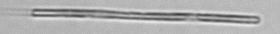
Label: Leptocylindrus